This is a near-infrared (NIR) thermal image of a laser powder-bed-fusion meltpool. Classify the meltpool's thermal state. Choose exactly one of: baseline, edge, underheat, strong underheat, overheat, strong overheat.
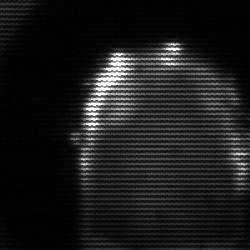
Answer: baseline